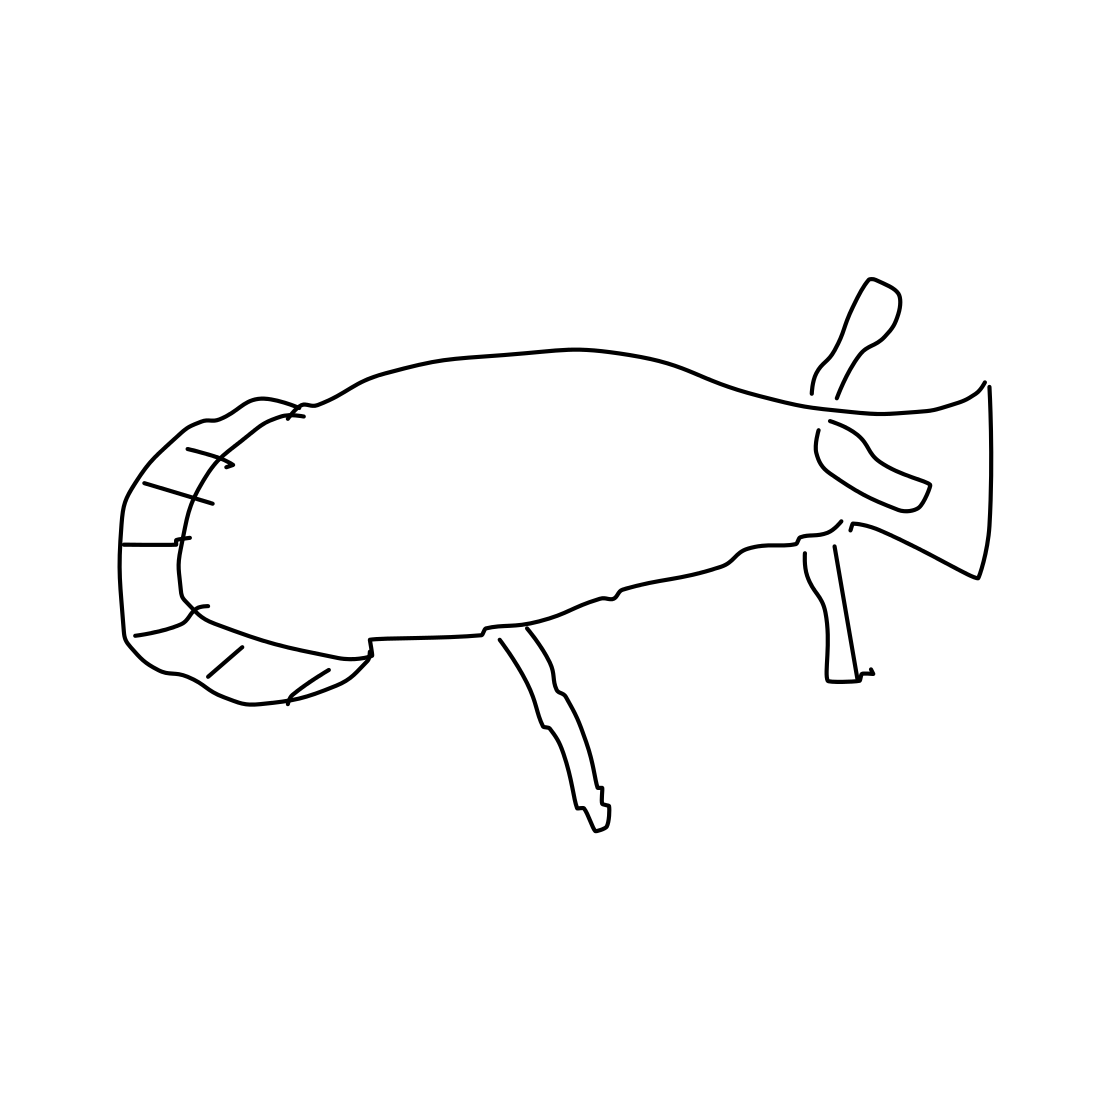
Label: blimp